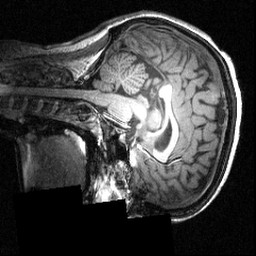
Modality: T1w
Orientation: sagittal
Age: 22
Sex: female
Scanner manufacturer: siemens
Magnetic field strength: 3.951 T
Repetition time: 1.5 s
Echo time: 0.00335 s